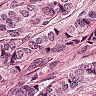
Metastatic tissue present: yes